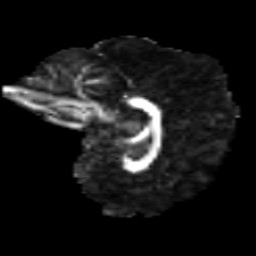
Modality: FA
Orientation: sagittal
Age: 15
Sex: male
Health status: ill
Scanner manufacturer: ge
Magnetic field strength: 3 T
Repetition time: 6.752 s
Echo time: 0.079 s